Question: My program uses PHP to open a list of configuration settings from a txt file called "configurationSettings.txt" and puts the data from it onto a form.
What I'm trying to figure out is how to enable my program to update the data on the original txt file if the user changes anything through the form.
Here is an example of the txt file data:
'''
Channel 7
4.0000
6.0000
'''
Here is my code that reads the data and fills my form:
'''
<?php
$configFile = fopen("configurationSettings.txt", "r");
$title1 = fgets($configFile);
$gain1 = fgets($configFile);
$offset1 = fgets($configFile);
fclose($configFile);
?>
<form action="program.php" method="post">
Channel 8 Title:<br>
<input type="text" name="channel0Title" value="<?php echo $title1 ?>">
<br>
Gain:<br>
<input type="text" name="channel0Gain" value="<?php echo $gain1 ?>">
<br>
Offset:<br>
<input type="text" name="Channel0Offset" value= "<?php echo $offset1 ?>">
<br>
<input type="submit" id ="submitButton" value="Submit">
</div>
</form>
'''
And heres a picture of what it looks like:

What do I do to update the original txt file by pressing the submit button?
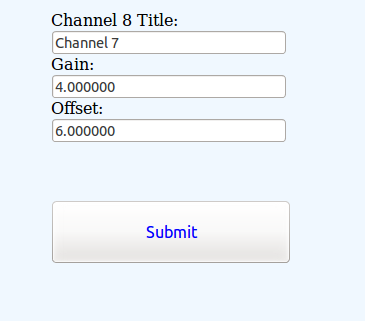
Answer: Tested, works 100%. You don't have to create .txt. Gets created automatically if not present.
index.html
'''
<form action="program.php" method="post">
Channel 8 Title:<br><input type="text" name="channel0Title" value="Channel 7"><br>
Gain:<br><input type="text" name="channel0Gain" value="4.000"><br>
Offset:<br><input type="text" name="channel0Offset" value= "6.000"><br>
<input type="submit" id ="submitButton" value="Submit">
</form>
'''
program.php
'''
<?php
$title = $_POST["channel0Title"]; //You have to get the form data
$gain = $_POST["channel0Gain"];
$offset = $_POST["channel0Offset"];
$file = fopen('configurationSettings.txt', 'w+'); //Open your .txt file
ftruncate($file, 0); //Clear the file to 0bit
$content = $title. PHP_EOL .$gain. PHP_EOL .$offset;
fwrite($file , $content); //Now lets write it in there
fclose($file ); //Finally close our .txt
die(header("Location: ".$_SERVER["HTTP_REFERER"]));
?>
'''